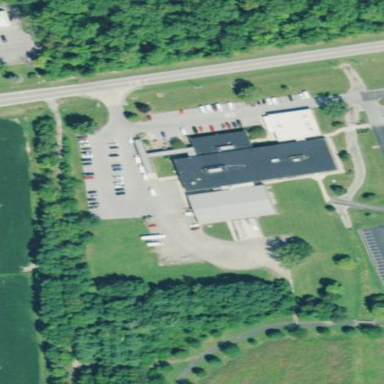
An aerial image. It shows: Office building.